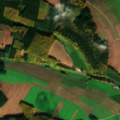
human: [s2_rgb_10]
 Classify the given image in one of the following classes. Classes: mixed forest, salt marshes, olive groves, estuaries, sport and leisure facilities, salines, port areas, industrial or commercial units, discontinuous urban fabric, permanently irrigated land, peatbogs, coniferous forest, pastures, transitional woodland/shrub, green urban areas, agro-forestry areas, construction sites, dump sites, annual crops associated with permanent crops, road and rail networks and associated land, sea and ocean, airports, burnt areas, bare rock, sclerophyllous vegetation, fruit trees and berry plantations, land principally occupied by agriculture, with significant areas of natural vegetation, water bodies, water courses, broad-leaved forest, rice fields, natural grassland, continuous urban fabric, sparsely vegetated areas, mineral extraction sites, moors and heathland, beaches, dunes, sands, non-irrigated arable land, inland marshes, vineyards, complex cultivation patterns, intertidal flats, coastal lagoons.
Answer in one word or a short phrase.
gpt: non-irrigated arable land, pastures, coniferous forest